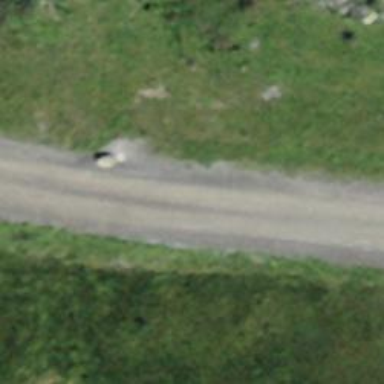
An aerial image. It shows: Gravel track with grade 2 tracktype.